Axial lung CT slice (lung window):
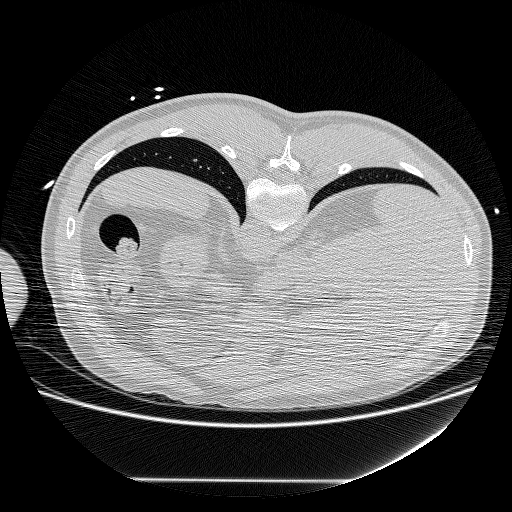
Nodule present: no